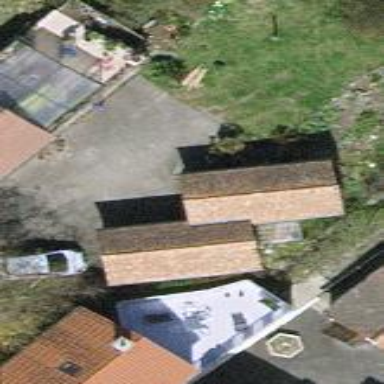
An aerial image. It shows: Garage.